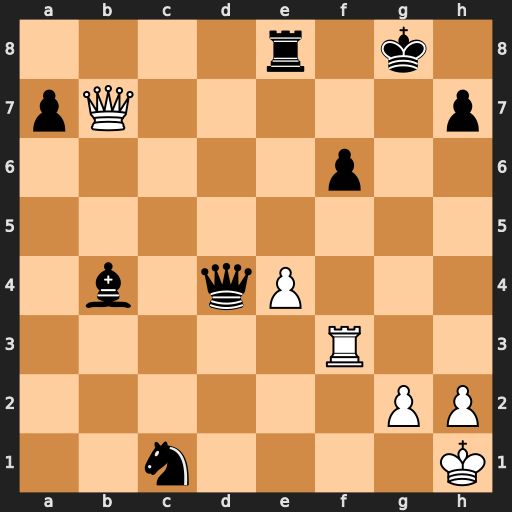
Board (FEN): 4r1k1/pQ5p/5p2/8/1b1qP3/5R2/6PP/2n4K
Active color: w
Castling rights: -
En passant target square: -
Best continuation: Rg3+ Kh8 Qg7#